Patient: sex M, age 46
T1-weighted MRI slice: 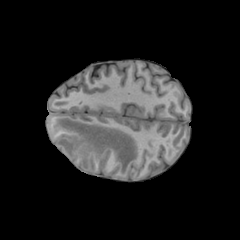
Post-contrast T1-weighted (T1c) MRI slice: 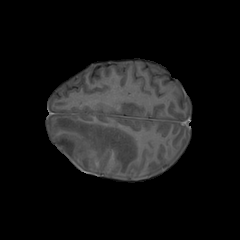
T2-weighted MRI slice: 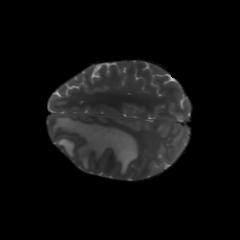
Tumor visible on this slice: yes
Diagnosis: Glioblastoma, IDH-wildtype
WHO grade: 4